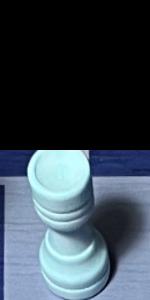
Label: Rook_White